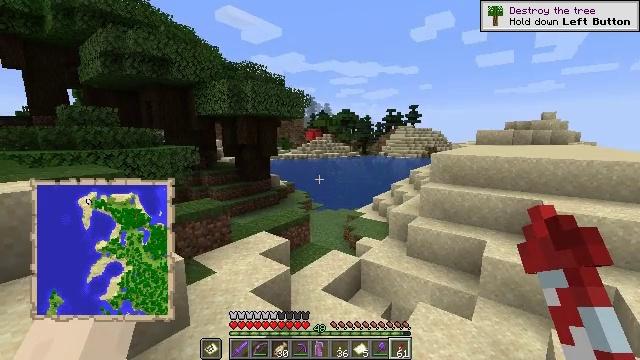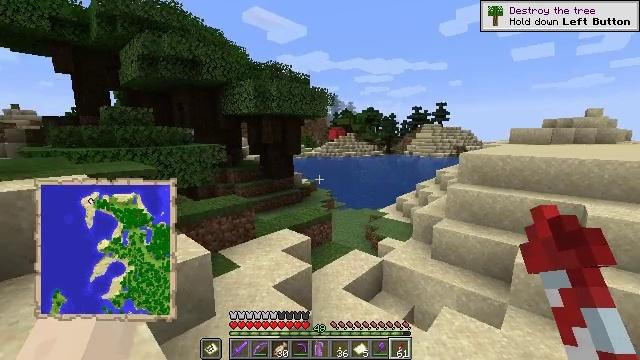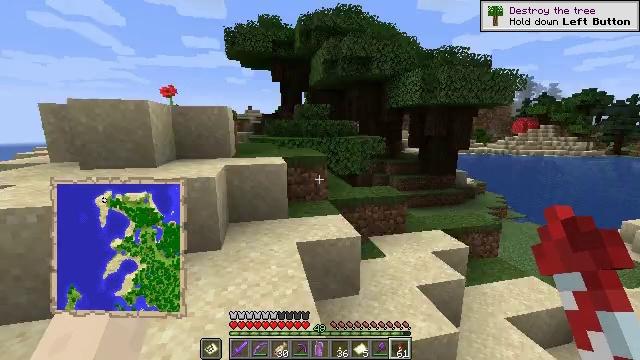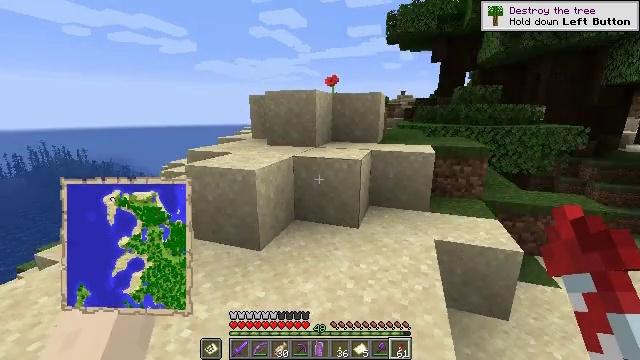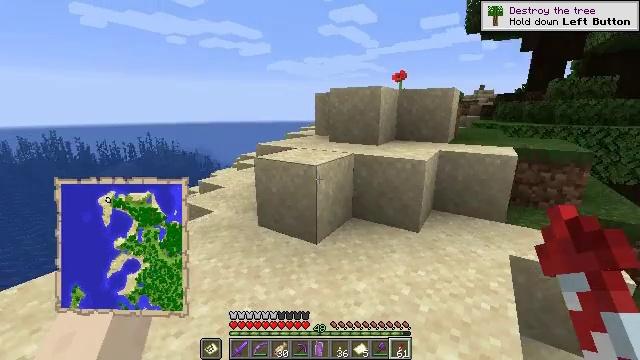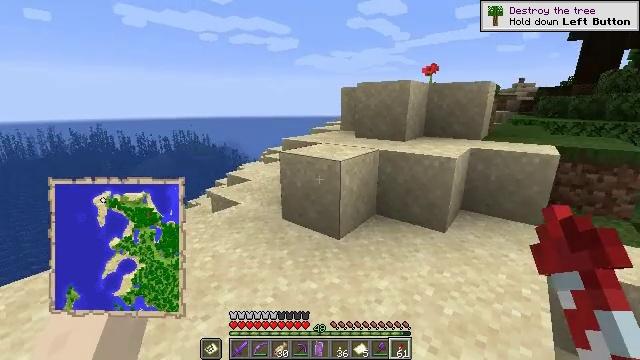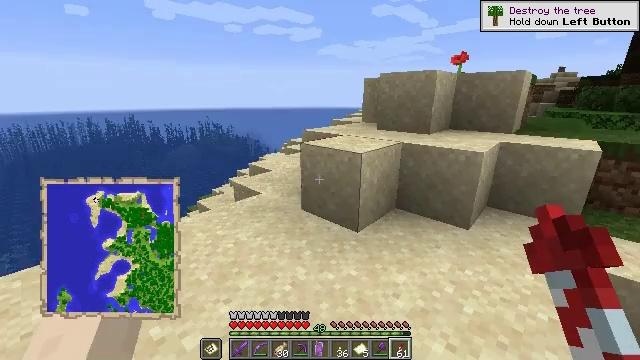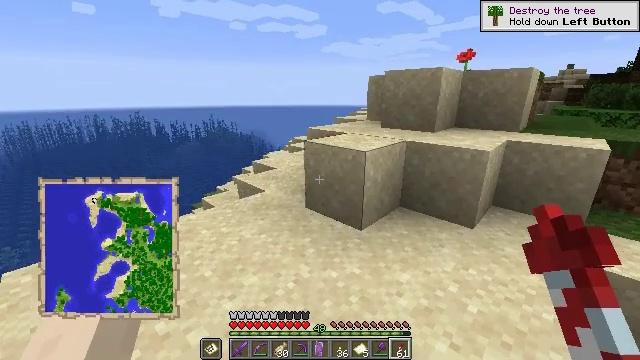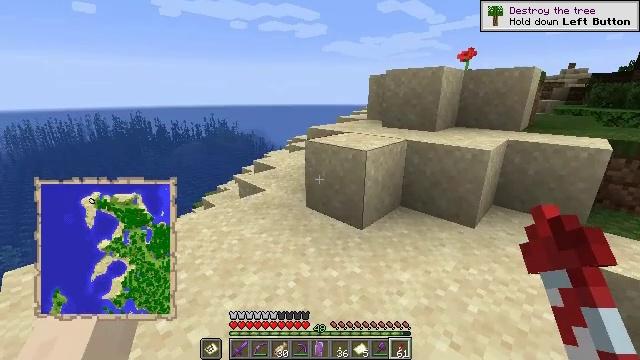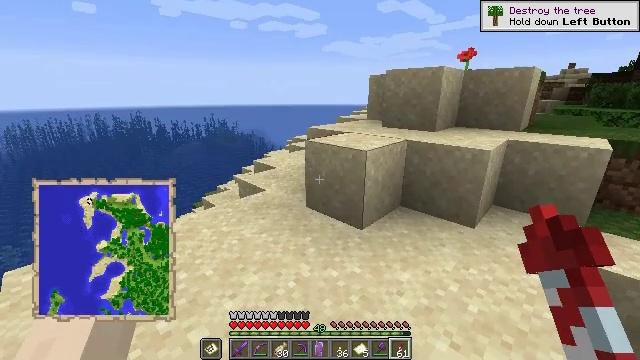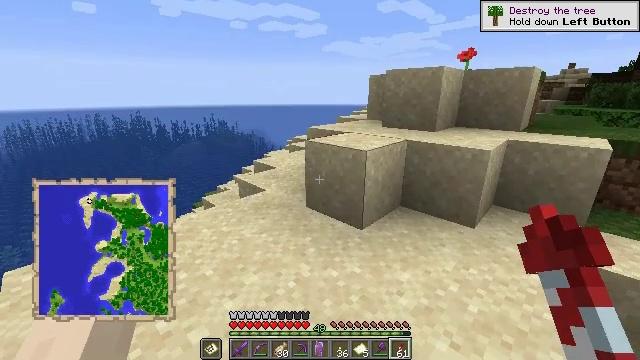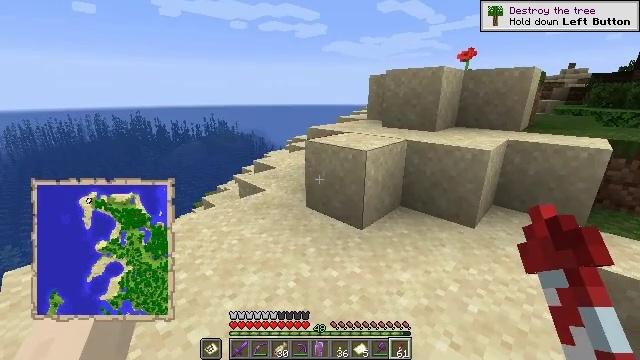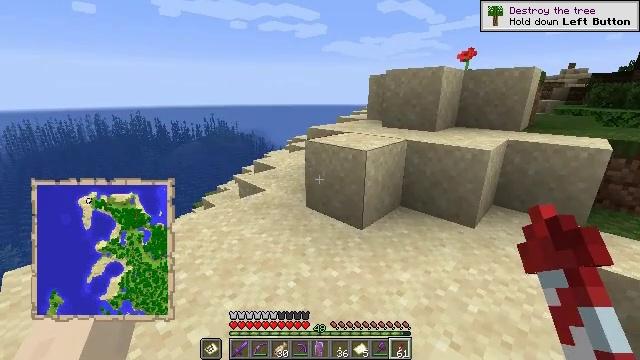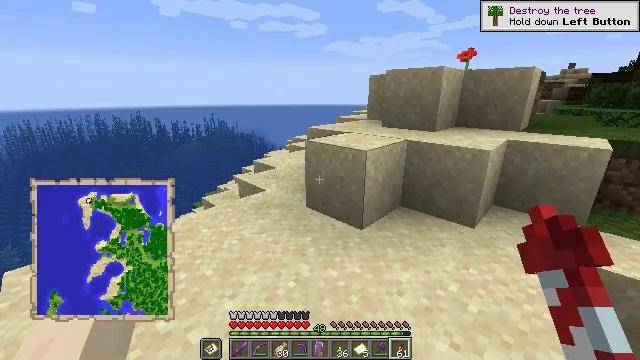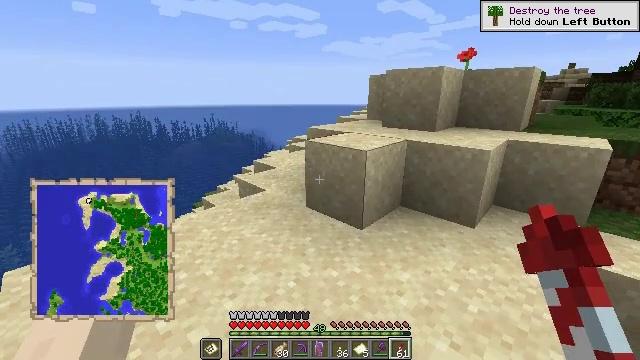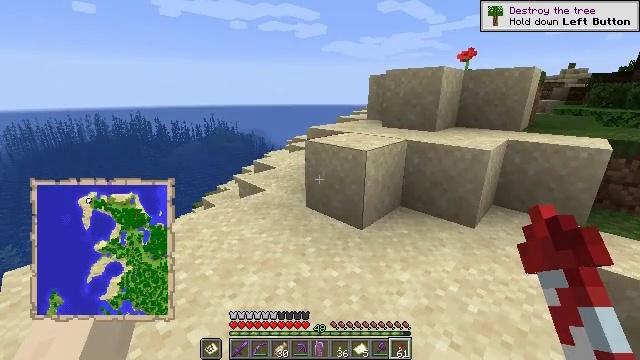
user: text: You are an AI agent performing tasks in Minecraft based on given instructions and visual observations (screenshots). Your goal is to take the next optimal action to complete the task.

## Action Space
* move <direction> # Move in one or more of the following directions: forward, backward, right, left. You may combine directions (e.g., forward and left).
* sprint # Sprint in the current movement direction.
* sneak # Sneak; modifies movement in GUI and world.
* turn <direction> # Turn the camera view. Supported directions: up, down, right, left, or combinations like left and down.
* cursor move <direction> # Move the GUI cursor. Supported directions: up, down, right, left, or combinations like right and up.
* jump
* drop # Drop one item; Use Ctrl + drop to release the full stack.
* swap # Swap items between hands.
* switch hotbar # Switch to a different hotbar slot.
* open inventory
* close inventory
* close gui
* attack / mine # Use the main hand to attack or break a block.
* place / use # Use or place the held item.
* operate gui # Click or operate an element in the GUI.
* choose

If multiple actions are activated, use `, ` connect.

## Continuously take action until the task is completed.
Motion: motion action
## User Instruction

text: Chop down the dark oak log.
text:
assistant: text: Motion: turn left
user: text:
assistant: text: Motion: turn left and down
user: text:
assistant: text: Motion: turn left and down
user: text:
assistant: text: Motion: turn left
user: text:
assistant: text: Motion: turn left and down
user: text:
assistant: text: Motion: turn left and down
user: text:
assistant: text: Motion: no_op
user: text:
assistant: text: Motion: no_op
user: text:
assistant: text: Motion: no_op
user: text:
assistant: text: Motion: no_op
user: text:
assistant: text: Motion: no_op
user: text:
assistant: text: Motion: no_op
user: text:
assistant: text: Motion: no_op
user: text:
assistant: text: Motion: no_op
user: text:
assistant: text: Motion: no_op
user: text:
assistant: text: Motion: no_op
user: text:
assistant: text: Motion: no_op
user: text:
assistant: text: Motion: move forward
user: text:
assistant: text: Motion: move forward, turn right and down
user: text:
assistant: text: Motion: move forward, turn right and down
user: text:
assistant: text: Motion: move forward, turn right and down
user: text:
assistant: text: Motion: move forward, sprint, turn right
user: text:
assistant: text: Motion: move forward, sprint
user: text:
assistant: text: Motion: move forward, sprint
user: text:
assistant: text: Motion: move forward, sprint
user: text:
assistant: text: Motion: move forward, sprint
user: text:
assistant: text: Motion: move forward, sprint
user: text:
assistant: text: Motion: move forward, sprint
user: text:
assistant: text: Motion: move forward, sprint
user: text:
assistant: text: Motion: move forward, sprint